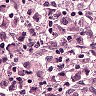
Metastatic tissue present: yes